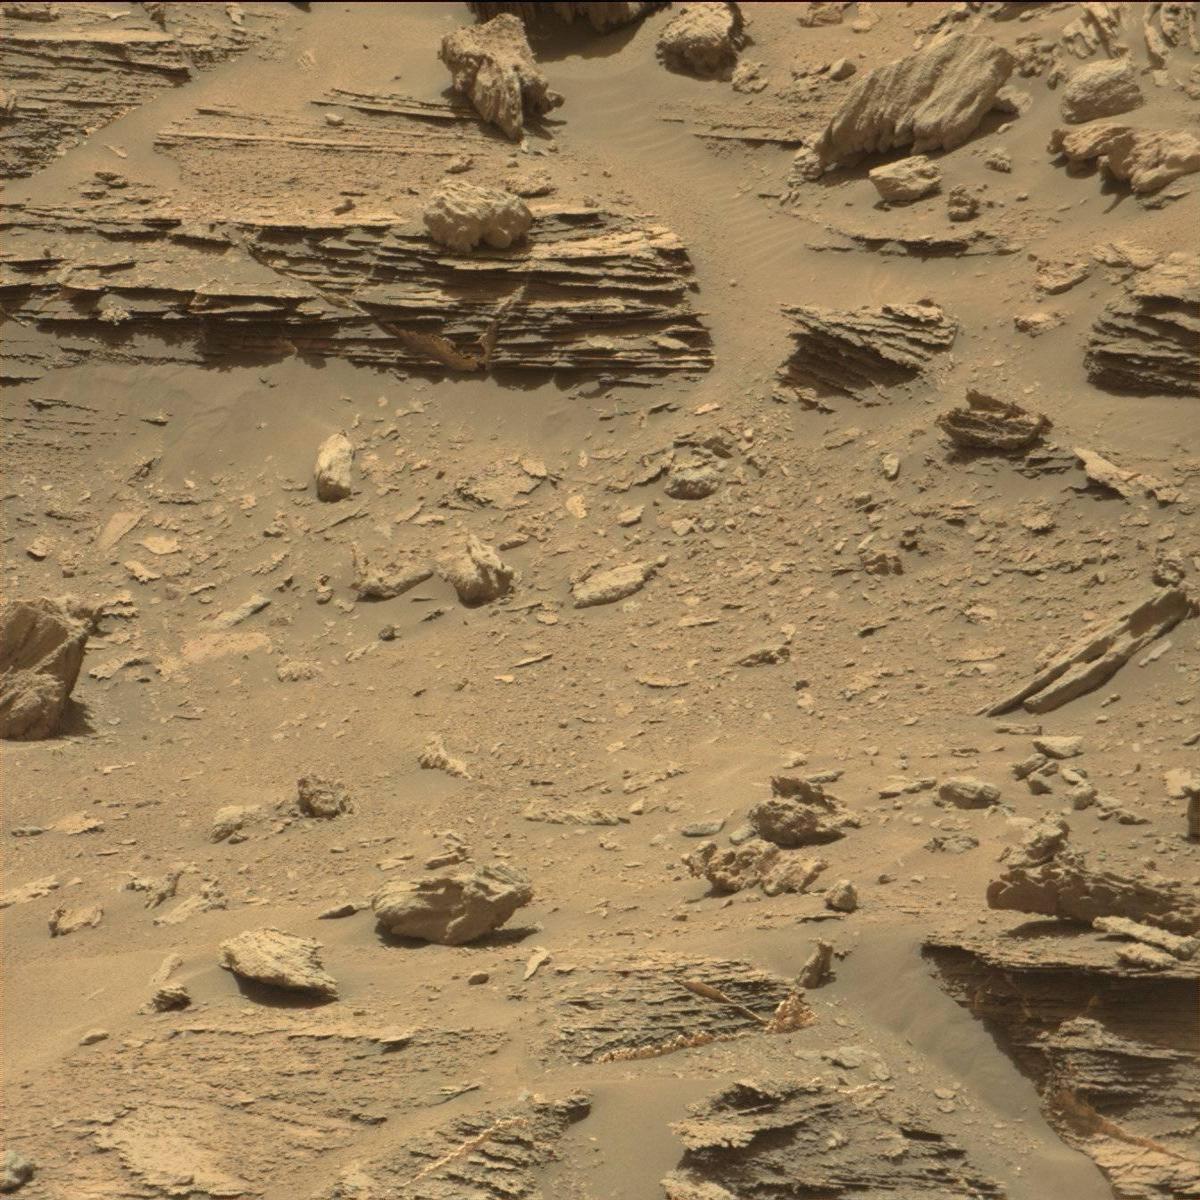
Terrain classes present: Bedrock, Rock, Sand / Soil